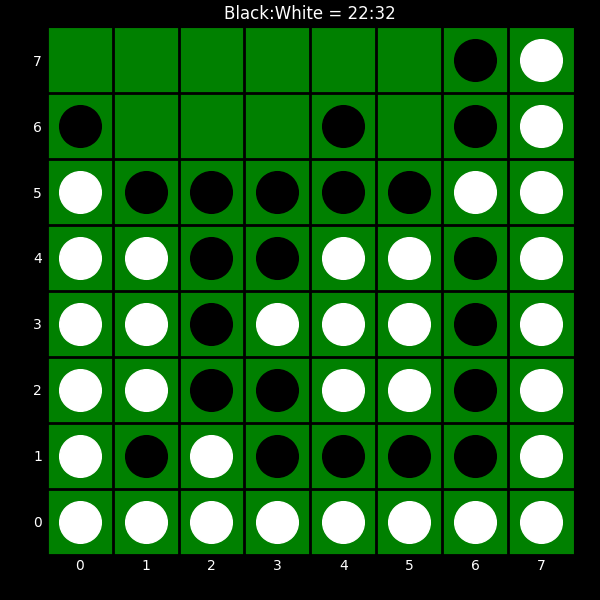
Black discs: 22
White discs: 32